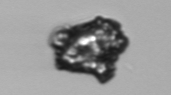
Label: Delphineis